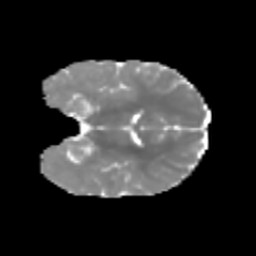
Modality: MD
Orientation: coronal
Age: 8
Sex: male
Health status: healthy